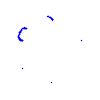
Particle: kaon